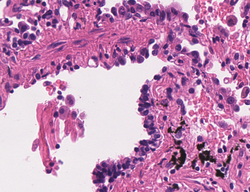
Tumor epithelial tissue: yes
Tumor-associated stroma tissue: yes
Normal tissue: no